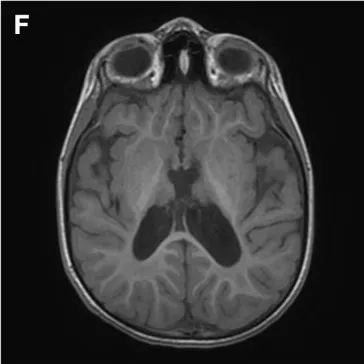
Brain magnetic resonance imaging. (F) Axial 3D FSPGR image at 5 years 6 months, displaying abnormal signal in the posterolateral region of the putamen nucleus.
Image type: radiology (mri)